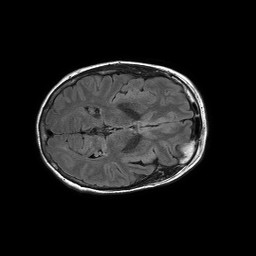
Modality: FLAIR
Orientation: axial
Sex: female
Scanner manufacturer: philips
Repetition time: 11 s
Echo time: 0.125 s